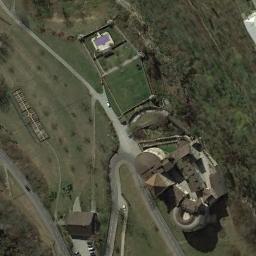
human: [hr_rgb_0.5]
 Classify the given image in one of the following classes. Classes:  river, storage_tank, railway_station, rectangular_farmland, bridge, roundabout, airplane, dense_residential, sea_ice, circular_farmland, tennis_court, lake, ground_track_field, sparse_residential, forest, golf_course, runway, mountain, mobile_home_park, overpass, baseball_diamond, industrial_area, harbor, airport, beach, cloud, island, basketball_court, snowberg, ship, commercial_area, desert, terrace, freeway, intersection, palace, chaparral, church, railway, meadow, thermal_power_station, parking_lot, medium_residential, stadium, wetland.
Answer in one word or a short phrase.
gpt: palace